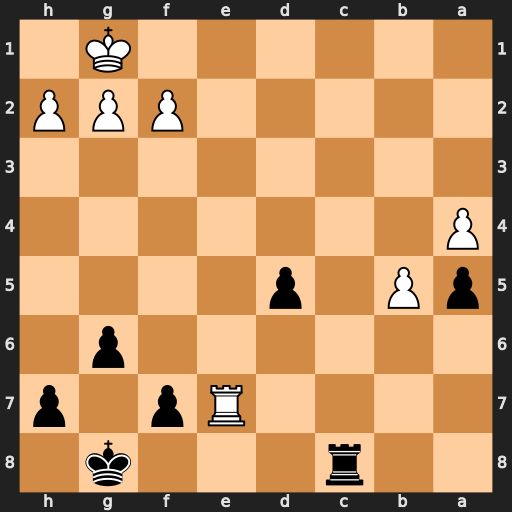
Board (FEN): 2r3k1/4Rp1p/6p1/pP1p4/P7/8/5PPP/6K1
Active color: b
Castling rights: -
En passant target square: -
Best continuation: Rc1+ Re1 Rxe1#